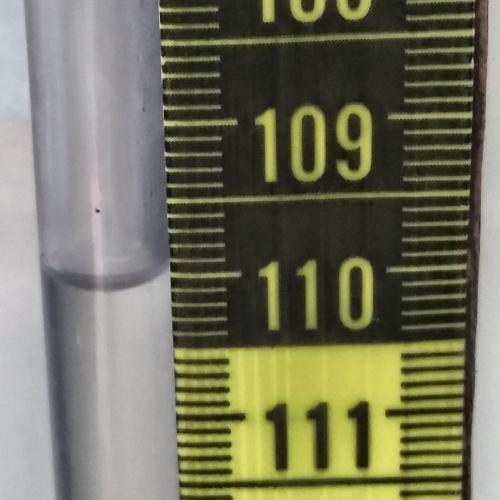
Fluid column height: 110.0 cm